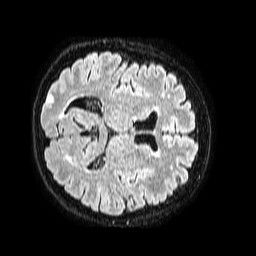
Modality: FLAIR
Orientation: axial
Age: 62
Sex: female
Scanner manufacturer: philips
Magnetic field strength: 1.5 T
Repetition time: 4.8 s
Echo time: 0.3 s